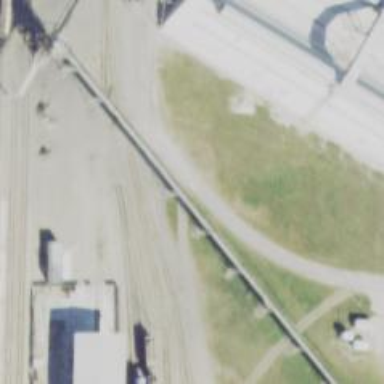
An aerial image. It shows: Railway level crossing.